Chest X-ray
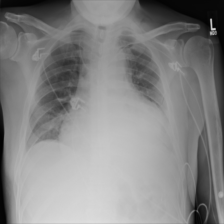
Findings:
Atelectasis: negative
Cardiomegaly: negative
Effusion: negative
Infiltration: negative
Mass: negative
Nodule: negative
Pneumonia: negative
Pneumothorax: negative
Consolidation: negative
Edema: negative
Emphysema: negative
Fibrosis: negative
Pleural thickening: negative
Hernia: negative